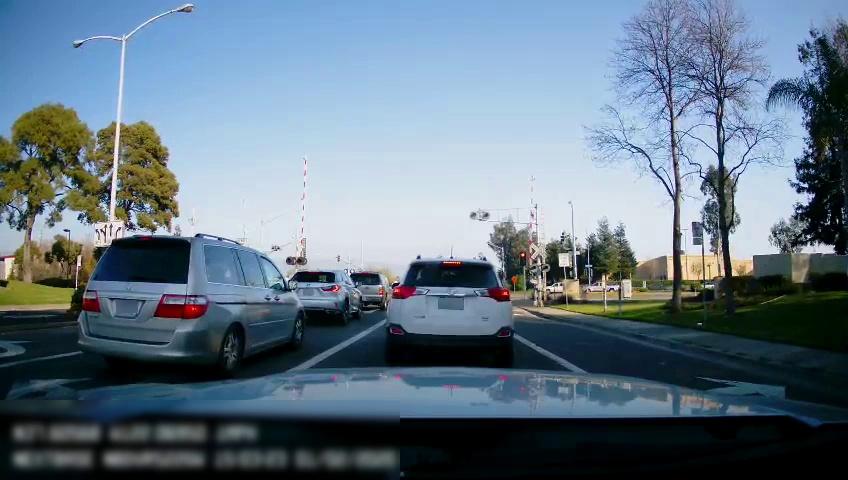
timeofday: Day
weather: Sunny
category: Drivable Space
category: Drivable Space
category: Vehicles | Truck
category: Vehicles | Truck
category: Vehicles | Car
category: Drivable Space
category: Vehicles | SUV
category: Vehicles | SUV
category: Vehicles | Van
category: Vehicles | SUV
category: Lanes | Alternate Lane
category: Lanes | Current Lane
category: Lanes | Current Lane
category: Traffic | Signs
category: Traffic | Lights
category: Traffic | Lights
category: Traffic | Lights
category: Traffic | Signs
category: Traffic | Lights
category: Traffic | Signs
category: Traffic | Lights
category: Traffic | Signs